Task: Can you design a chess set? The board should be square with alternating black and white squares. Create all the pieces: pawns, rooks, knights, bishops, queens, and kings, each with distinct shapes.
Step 1518:
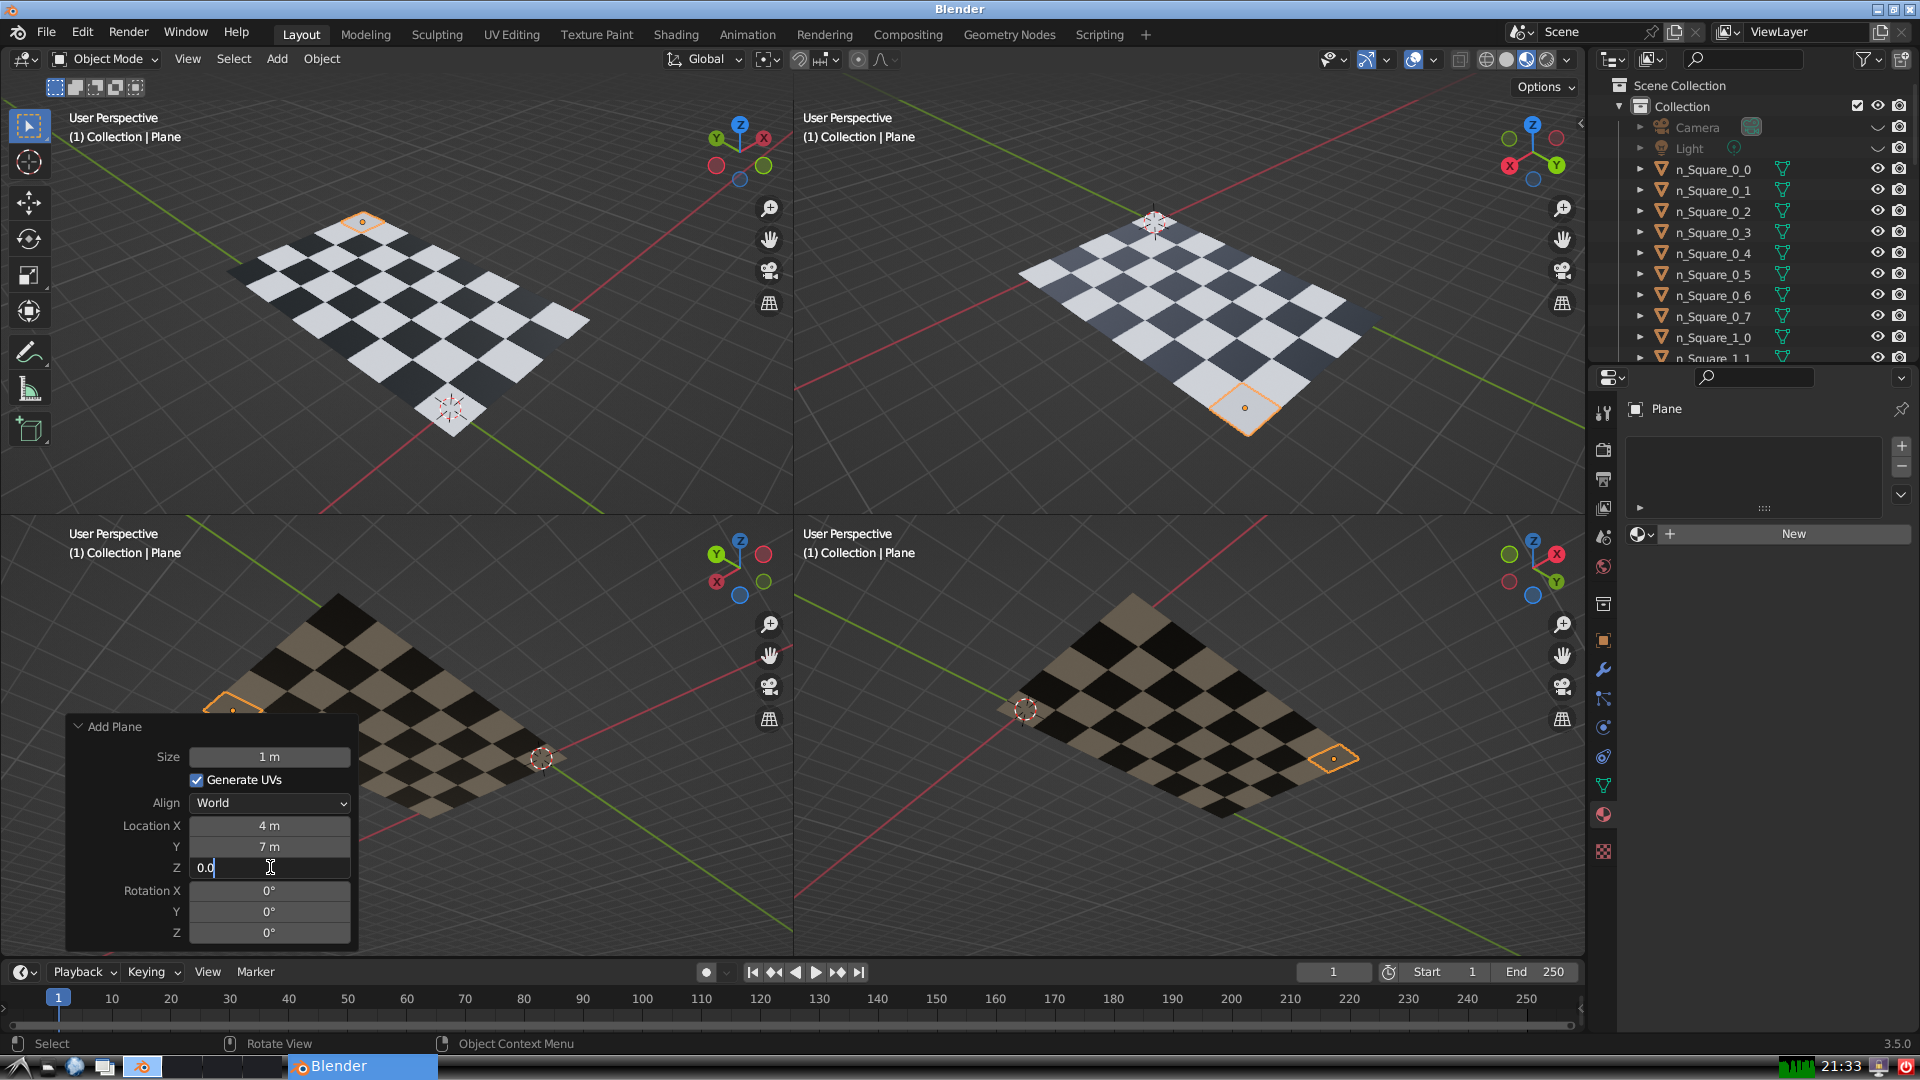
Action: {"key_press": ['Return']}